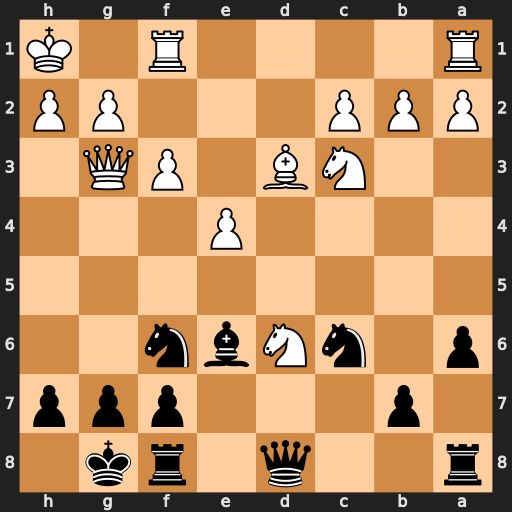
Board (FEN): r2q1rk1/1p3ppp/p1nNbn2/8/4P3/2NB1PQ1/PPP3PP/R4R1K
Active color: b
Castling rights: -
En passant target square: -
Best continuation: Nh5 Qf2 Qxd6